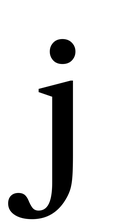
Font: LibreCaslonText_Medium